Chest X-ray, PA view. Patient: 46 years old, sex M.
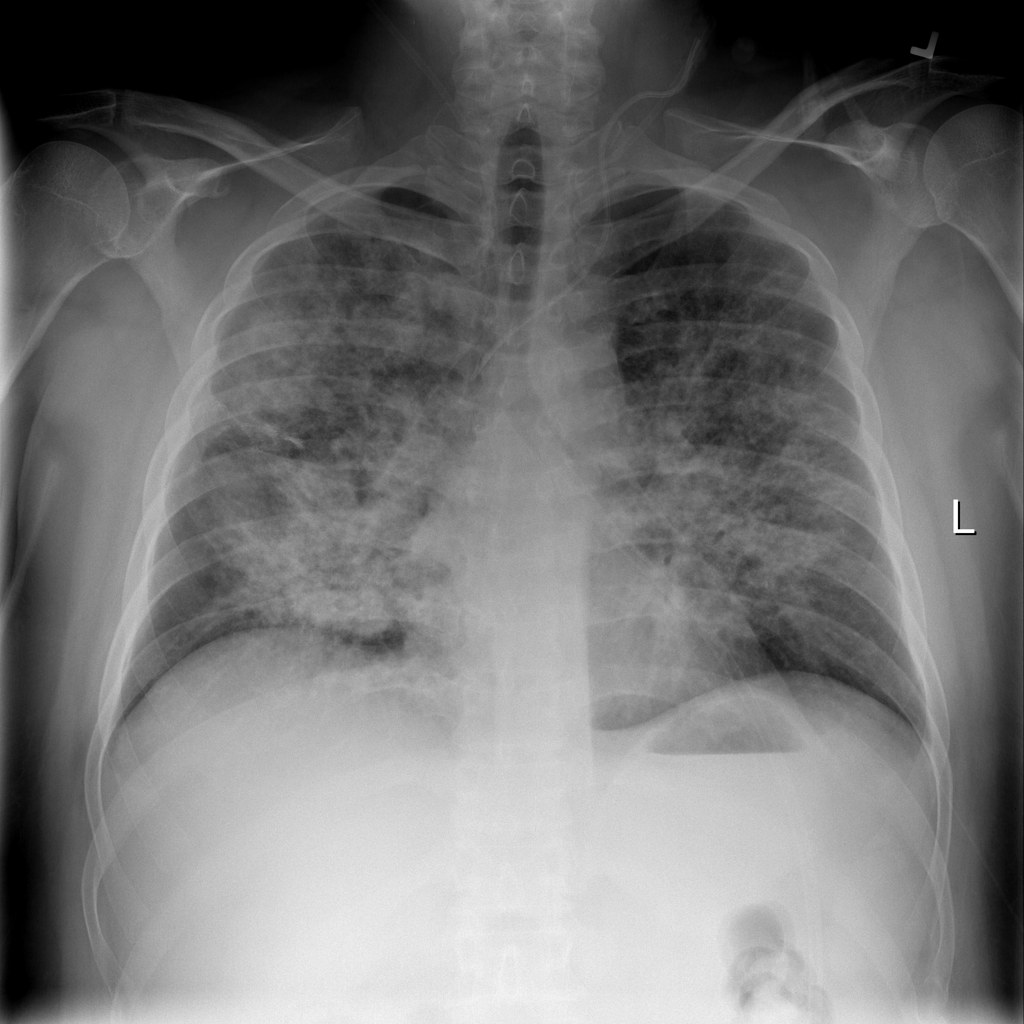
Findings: Infiltration